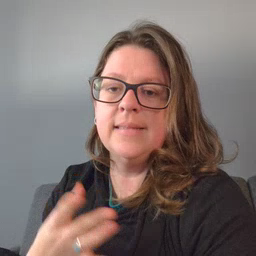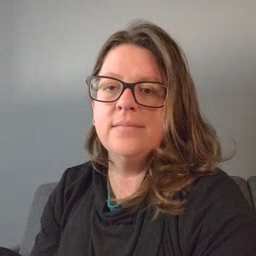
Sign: hate